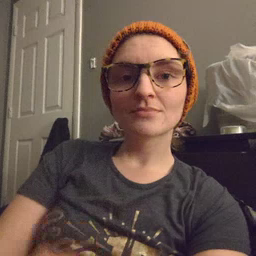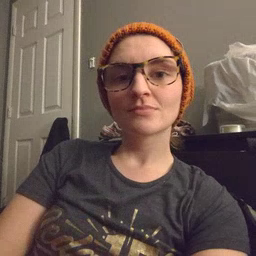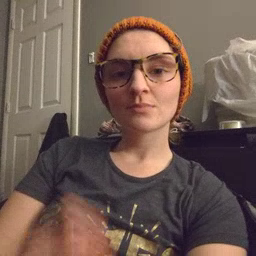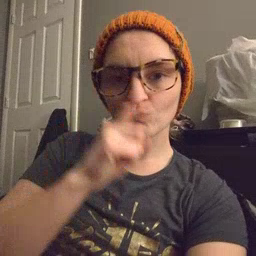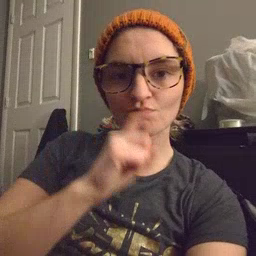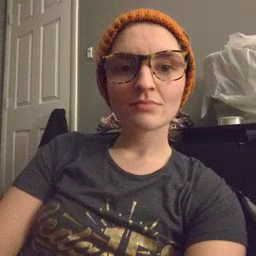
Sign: doll